Interaction volume radius: 5 \u00c5
Interaction volume height: 25 \u00c5
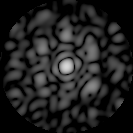
Disorder parameter: 0.7004